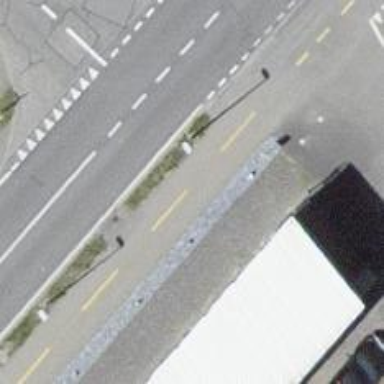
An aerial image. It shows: Bus stop with platform for public transport.